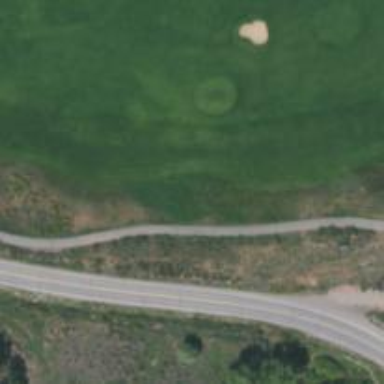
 known as golf cart path. It is intended for easy navigation for golf carts."